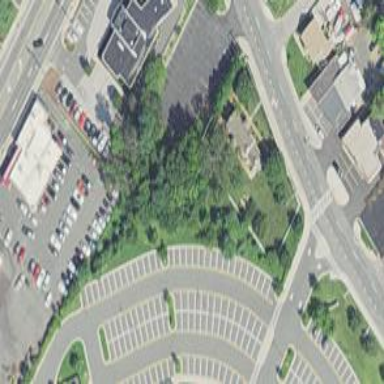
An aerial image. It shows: Parking area with surface.